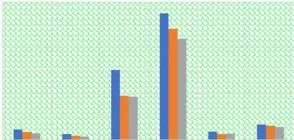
(B) MRI results ((1)-(9)). (1) 2014.12 Coronal T2. (2) 2017.7 Coronal T2. (3) 2018.3 Coronal T2. (4) 2014.12 Coronal T1. (5) 2017.7 Coronal T1. (6) 2018.3 Coronal T1. (7) 2020.11 Coronal T2. (8) 2022.3 Coronal T1. (9) 2023.2 Coronal T1. (1)-(6) No significant atrophy in the hippocampal region. (7)-(9) The degree of brain atrophy gradually increased.
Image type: radiology (ct)